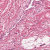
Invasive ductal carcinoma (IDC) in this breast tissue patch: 0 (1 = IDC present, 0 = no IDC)